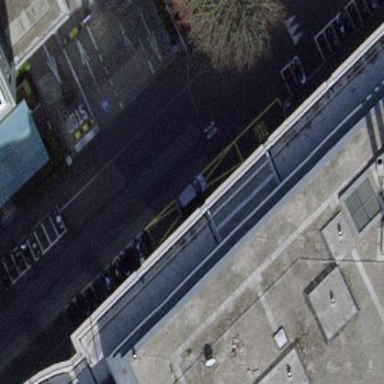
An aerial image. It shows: Parking space designated for delivery vehicles.